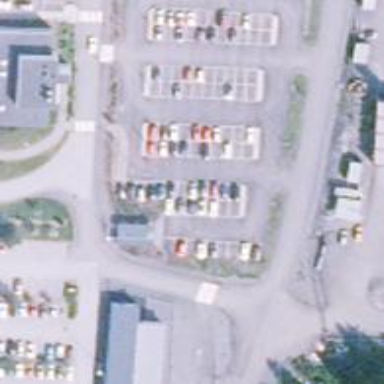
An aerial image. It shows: Parking area.